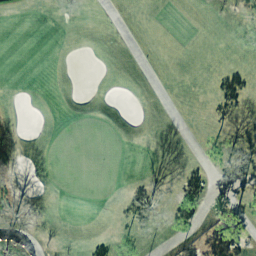
Label: golf course